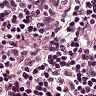
Metastatic tissue present: no